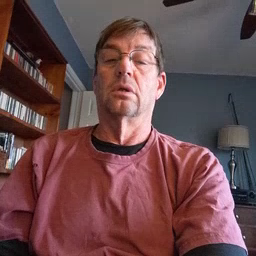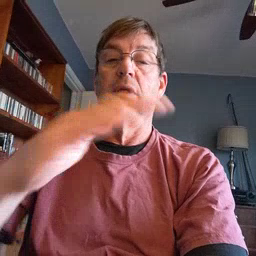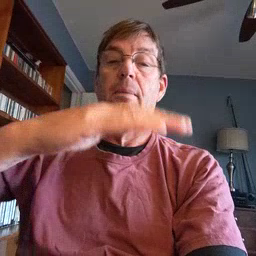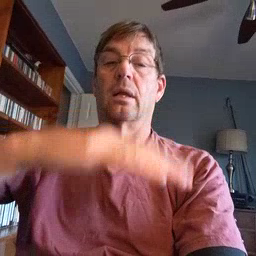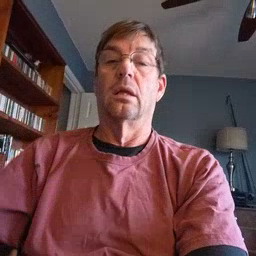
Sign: table